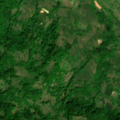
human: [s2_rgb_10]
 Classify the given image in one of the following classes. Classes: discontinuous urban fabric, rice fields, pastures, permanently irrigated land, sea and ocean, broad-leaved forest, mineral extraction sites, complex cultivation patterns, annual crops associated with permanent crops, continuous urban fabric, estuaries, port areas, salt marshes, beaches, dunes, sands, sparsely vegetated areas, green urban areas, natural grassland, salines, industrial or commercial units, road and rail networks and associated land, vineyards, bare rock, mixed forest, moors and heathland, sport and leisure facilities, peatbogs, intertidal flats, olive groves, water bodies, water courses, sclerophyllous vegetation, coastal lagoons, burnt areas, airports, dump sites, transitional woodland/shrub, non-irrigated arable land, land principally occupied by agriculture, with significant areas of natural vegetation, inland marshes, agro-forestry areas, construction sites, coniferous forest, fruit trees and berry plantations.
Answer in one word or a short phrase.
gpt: pastures, broad-leaved forest, transitional woodland/shrub